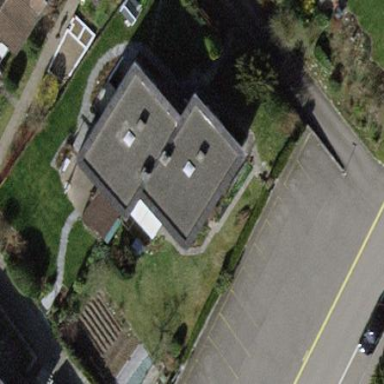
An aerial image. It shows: Terrace building.